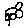
Label: flower